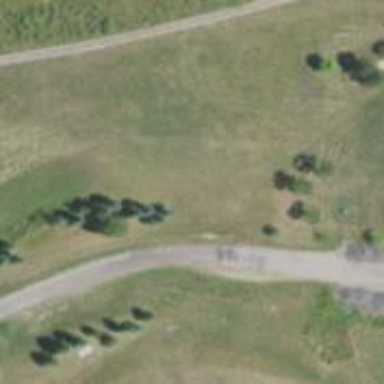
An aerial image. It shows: Disc golf basket.